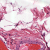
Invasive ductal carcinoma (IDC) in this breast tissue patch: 0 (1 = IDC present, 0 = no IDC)